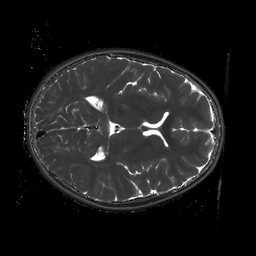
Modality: T2map
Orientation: axial
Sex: male
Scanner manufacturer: siemens
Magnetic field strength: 3 T
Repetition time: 4 s